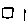
Label: square